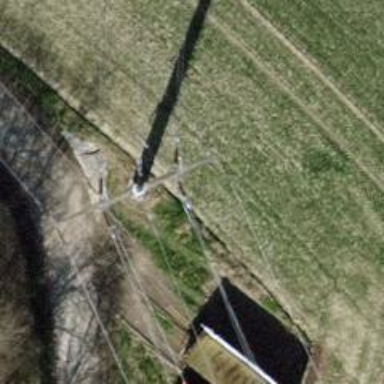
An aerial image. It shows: Three cables of power line.